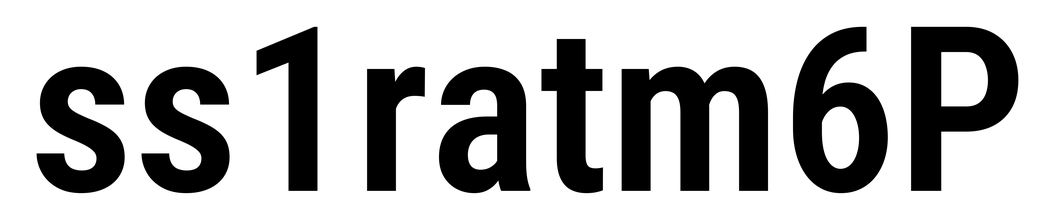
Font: Roboto_Condensed_SemiBold